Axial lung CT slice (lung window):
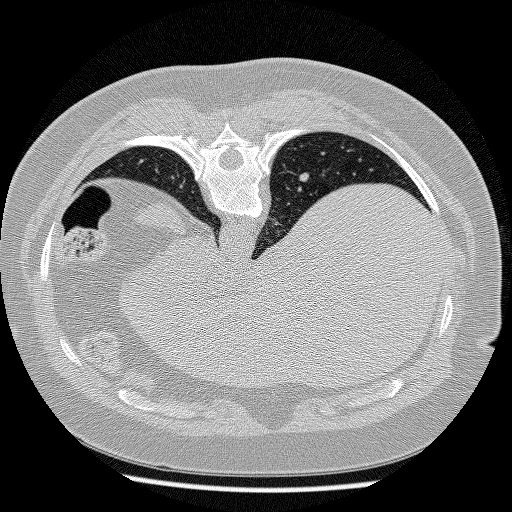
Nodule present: no